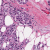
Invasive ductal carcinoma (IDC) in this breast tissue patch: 1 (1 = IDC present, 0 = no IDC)